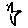
Label: star